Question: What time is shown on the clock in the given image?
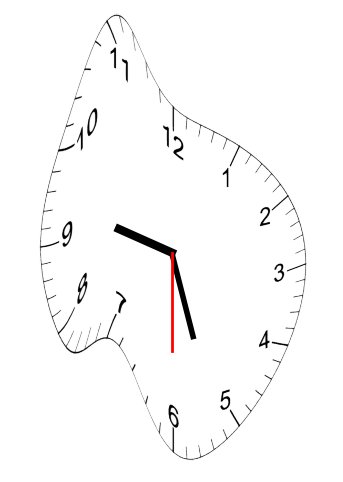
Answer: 09:26:30